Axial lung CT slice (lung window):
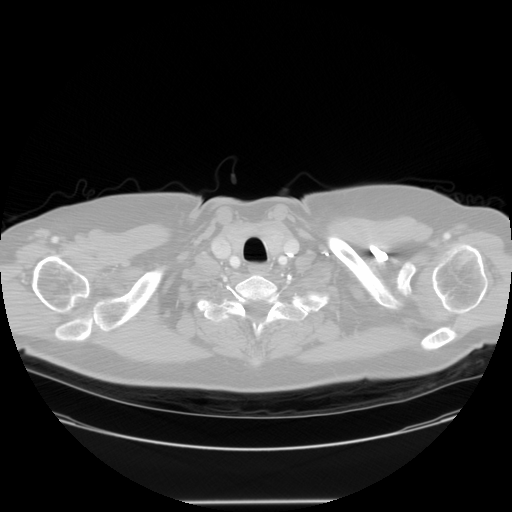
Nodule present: no